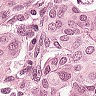
Metastatic tissue present: yes